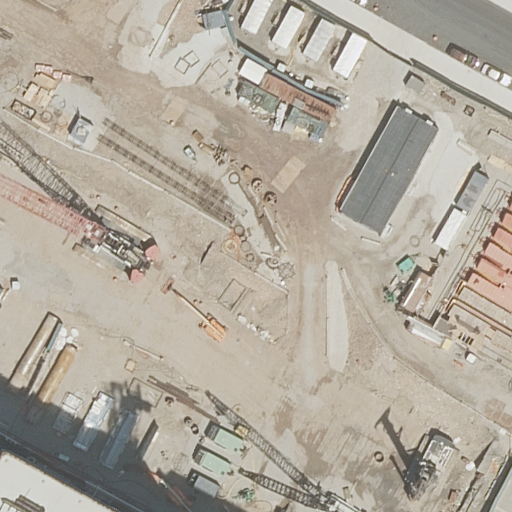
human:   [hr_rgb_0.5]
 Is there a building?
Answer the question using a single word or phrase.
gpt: yes

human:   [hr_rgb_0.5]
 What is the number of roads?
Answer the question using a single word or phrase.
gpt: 2

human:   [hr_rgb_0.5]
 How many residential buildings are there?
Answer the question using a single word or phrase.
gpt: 1

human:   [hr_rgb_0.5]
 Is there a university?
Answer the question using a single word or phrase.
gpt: yes

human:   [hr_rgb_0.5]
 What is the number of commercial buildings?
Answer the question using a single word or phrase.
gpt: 0

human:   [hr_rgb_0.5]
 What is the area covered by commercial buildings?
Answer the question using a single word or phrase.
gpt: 0m2

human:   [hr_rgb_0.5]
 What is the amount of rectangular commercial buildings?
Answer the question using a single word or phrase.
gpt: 0

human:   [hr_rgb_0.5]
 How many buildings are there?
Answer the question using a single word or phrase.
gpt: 1

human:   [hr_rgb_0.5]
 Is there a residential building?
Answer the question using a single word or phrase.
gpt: yes

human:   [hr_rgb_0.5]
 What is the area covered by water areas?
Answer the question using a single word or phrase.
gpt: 0m2

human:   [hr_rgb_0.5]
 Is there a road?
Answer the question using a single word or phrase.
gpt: yes

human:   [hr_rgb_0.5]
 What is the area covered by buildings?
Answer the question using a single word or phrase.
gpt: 116m2

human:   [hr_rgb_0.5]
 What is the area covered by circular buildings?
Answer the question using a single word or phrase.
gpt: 0m2

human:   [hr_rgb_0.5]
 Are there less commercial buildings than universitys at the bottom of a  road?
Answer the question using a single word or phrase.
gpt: no

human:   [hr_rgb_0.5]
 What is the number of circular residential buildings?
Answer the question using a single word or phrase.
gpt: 0

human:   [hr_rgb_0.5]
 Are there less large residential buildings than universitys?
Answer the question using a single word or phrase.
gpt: yes

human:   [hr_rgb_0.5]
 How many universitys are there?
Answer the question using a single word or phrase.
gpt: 1

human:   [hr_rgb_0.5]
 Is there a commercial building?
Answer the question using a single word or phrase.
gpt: no

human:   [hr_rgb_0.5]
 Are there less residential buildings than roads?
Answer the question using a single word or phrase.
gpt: yes

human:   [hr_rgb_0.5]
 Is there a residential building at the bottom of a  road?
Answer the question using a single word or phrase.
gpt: yes

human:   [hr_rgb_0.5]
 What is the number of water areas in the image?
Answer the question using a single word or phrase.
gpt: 0

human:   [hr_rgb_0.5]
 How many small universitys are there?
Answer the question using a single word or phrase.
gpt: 0

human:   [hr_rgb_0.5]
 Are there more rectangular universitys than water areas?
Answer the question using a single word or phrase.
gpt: yes

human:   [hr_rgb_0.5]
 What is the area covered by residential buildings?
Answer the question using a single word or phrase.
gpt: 116m2

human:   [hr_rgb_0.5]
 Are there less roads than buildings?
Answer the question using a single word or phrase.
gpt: no

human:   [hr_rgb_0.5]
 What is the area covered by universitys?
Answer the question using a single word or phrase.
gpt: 10640m2

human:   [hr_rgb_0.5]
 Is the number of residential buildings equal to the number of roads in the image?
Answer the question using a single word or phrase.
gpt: no

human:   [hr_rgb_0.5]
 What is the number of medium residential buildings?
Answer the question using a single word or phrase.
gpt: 1

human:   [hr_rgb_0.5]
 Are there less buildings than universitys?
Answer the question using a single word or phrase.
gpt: no

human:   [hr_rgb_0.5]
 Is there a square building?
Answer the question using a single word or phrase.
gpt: no

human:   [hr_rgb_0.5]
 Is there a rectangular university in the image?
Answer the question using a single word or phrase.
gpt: yes

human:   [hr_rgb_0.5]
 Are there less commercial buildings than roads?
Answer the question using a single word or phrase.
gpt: yes

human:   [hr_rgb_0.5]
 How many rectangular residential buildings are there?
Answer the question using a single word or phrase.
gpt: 1

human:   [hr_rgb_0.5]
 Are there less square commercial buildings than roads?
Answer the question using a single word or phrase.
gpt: yes

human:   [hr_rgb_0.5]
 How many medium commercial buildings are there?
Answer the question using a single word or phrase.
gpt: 0

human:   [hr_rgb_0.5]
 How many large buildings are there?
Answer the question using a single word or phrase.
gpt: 0

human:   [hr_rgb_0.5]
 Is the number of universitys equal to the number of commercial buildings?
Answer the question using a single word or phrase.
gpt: no

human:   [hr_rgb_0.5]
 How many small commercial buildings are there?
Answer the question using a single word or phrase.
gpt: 0

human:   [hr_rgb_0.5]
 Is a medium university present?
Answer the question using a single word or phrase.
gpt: no

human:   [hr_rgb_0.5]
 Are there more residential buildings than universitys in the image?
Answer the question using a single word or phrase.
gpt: no

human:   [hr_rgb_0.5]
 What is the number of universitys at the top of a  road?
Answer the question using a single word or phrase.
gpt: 1

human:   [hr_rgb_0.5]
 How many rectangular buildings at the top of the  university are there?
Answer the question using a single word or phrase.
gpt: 0

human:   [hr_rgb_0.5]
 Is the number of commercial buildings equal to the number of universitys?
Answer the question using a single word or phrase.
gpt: no

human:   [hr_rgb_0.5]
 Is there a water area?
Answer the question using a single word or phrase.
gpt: no

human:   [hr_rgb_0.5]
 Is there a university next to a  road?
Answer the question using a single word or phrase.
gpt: yes

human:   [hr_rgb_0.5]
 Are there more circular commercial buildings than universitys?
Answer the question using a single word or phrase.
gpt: no

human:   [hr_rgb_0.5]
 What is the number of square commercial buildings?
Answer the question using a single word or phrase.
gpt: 0

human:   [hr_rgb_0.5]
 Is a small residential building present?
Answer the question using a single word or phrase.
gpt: no

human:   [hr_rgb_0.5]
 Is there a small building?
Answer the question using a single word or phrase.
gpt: no

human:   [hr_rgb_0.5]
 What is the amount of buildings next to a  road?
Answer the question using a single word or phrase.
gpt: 1

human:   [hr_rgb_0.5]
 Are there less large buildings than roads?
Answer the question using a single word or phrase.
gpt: yes

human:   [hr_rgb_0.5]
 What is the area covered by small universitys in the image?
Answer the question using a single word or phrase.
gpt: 0m2

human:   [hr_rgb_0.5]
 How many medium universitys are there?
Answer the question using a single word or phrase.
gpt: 0

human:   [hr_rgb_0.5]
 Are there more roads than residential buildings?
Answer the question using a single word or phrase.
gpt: yes

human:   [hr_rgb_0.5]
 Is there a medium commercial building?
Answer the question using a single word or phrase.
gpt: no

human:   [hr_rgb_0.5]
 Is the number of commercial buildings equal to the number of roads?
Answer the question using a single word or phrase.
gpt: no

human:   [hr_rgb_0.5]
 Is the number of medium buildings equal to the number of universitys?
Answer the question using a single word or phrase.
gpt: yes

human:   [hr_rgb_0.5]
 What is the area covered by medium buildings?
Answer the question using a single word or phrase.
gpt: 116m2

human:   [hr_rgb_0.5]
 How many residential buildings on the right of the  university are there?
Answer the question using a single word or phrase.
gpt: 0

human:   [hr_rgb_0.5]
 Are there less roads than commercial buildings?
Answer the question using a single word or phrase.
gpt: no

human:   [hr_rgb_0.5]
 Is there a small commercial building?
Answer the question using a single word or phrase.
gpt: no

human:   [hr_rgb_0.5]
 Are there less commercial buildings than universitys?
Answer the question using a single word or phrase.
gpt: yes

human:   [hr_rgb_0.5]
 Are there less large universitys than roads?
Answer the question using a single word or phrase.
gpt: yes

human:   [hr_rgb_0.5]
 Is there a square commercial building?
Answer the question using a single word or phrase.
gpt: no